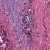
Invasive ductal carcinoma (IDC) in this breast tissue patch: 1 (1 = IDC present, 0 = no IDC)